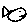
Label: fish